Question:
I'm not sure it is really made with UITableview though searched few hours on web.
If there is other ways to make it, I would like to know also.
Does anybody have idea?
Thanks in advance!
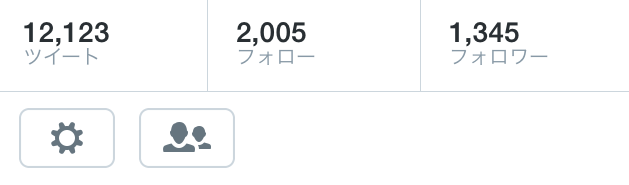
Answer: I have just looked at the twitter app and the view which I think you are referring to does not scroll from left to right. It just appears to be 3 views/ buttons aligned side by side.
1. You could simply add 3 views side by side with 2 labels in them.
2. Add 3 buttons side by side with custom views in them (if you want to be able to select them).
3. Use a collection view and make a signal reusable cell (if you want to to scroll horizontally).